Question:
I'm building a project in C++ and I'm having some standard library issues.
When I use 'uint_t' family types, the compiler shows an error message.
For example, when I declare a 'uint_8' type variable, it show an error in vim
> uint8_t in namespace std does not name a type
does anyone know the problem?? (of course I included 'cstdint')
I tried 'stdint.h' of C library and it works.
(though I actually want to use the standard C++ lib)
Ddditionally, the problem is that I have same problems with other c++ standard classes such as array'
And I use g++ version 4.8.2
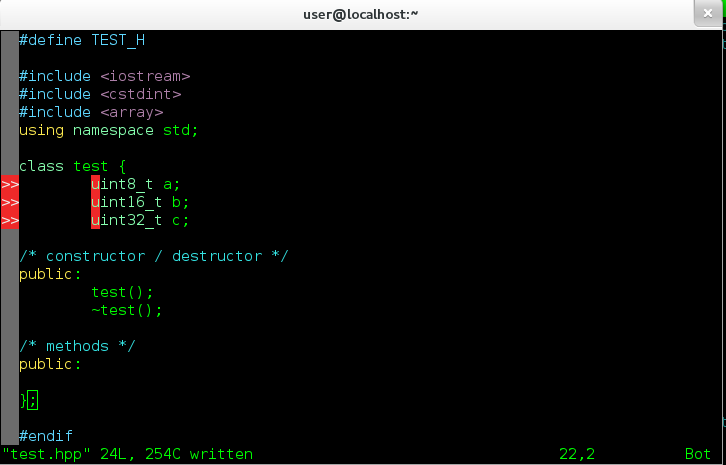
Answer: The support of '<cstdint>' and '<array>' is added since C++11, add the flag '-std=c++11' to g++, and it'll compile.